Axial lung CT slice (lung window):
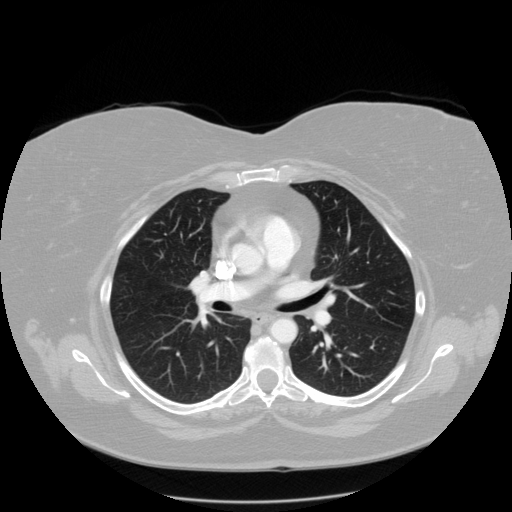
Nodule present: no